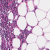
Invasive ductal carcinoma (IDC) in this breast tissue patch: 0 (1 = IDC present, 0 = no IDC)